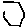
Label: hexagon